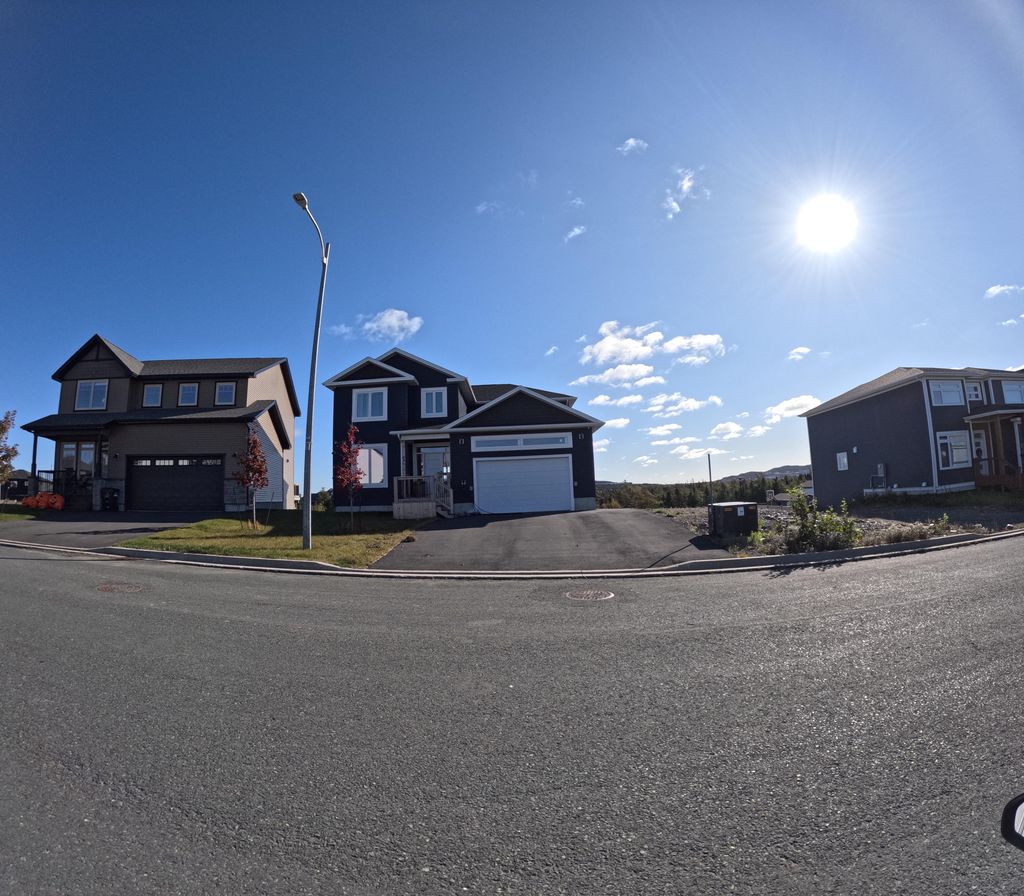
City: st_johns